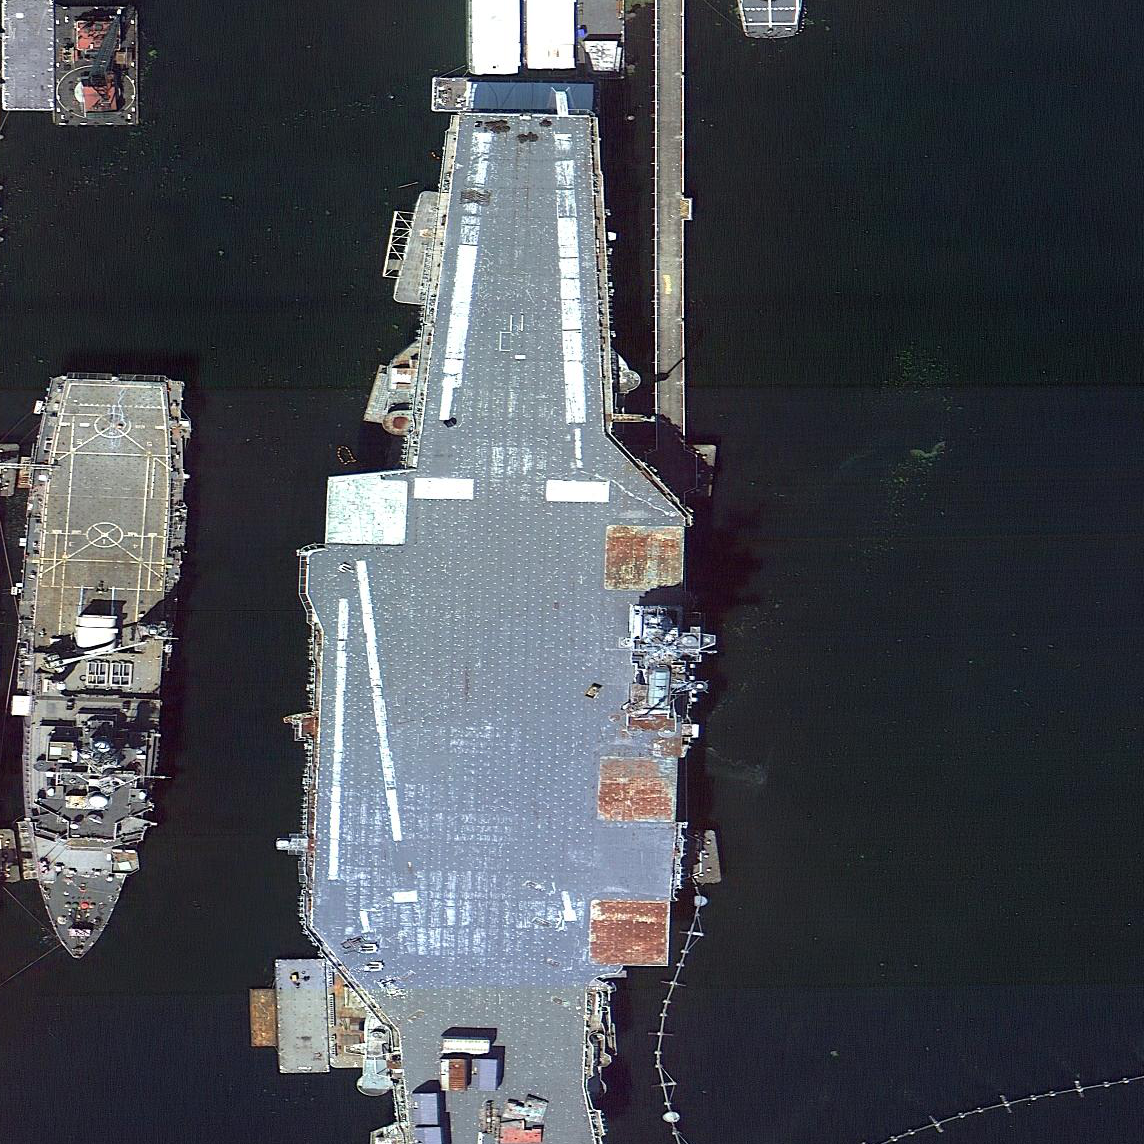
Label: aircraft_carrier